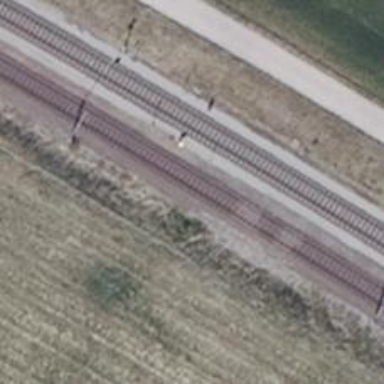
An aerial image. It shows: Railway signal.